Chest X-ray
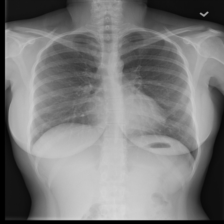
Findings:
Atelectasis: negative
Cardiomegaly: negative
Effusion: negative
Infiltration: negative
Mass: negative
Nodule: negative
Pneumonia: negative
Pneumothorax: negative
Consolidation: negative
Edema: negative
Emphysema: negative
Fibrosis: negative
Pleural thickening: negative
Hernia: negative